Question: What is the color of the ball at (2, 2, 2)? The answer is the name of the color, with the first letter capitalized. You can choose an answer from Red, Green, Orange, Cyan, Purple, Blue, Yellow and Magenta.
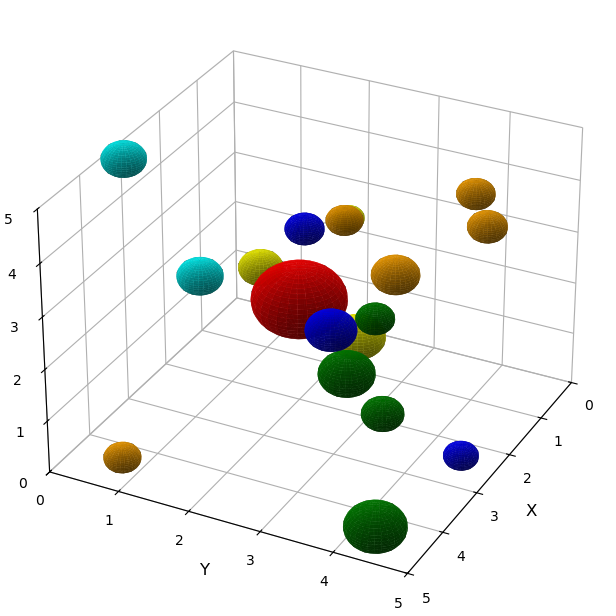
Answer: Red